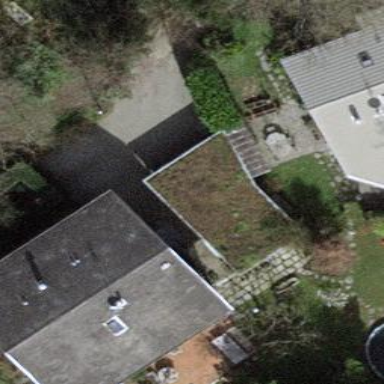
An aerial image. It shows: View of roof of building.